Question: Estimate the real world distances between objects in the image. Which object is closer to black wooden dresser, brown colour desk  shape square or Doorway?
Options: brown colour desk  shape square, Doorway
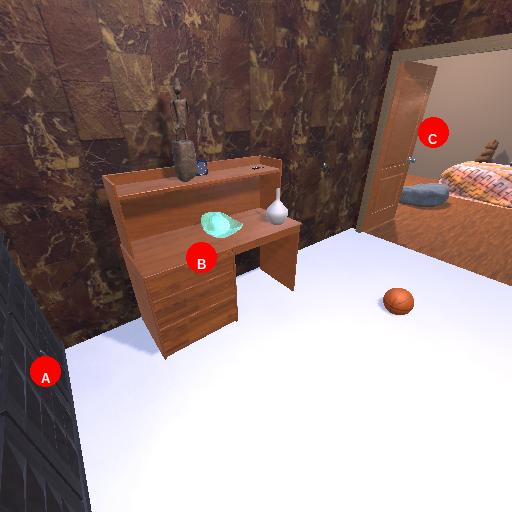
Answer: brown colour desk  shape square